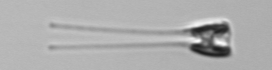
Label: Asterionellopsis_glacialis